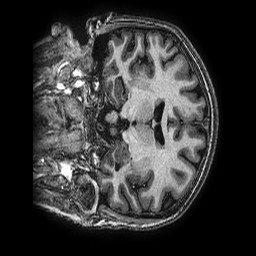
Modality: T1w
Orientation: coronal
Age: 23
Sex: female
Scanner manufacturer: ge
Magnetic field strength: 3 T
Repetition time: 0.00766 s
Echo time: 0.003476 s